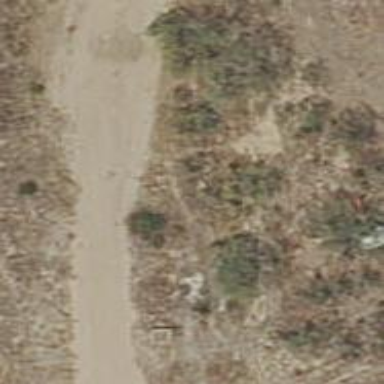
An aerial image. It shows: Ground path.